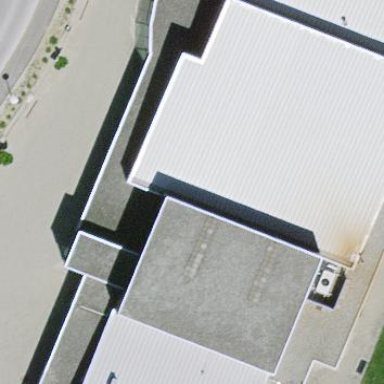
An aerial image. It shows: Arts centre located in building.